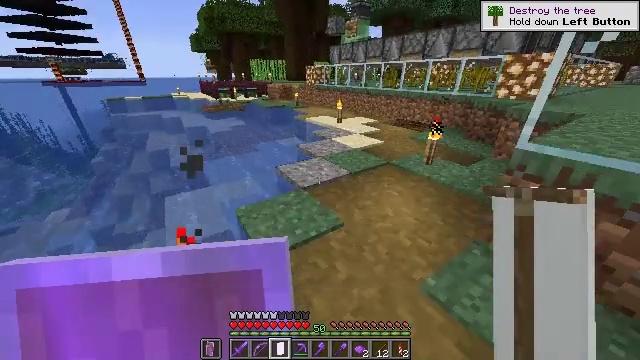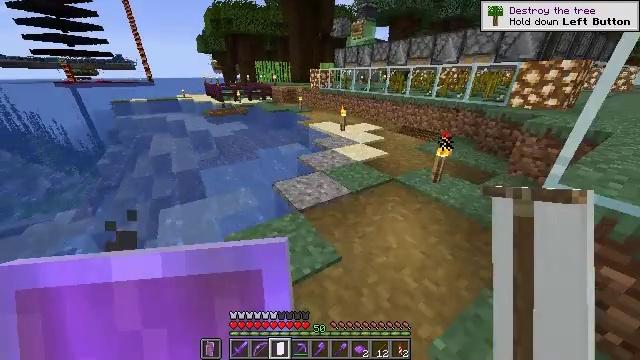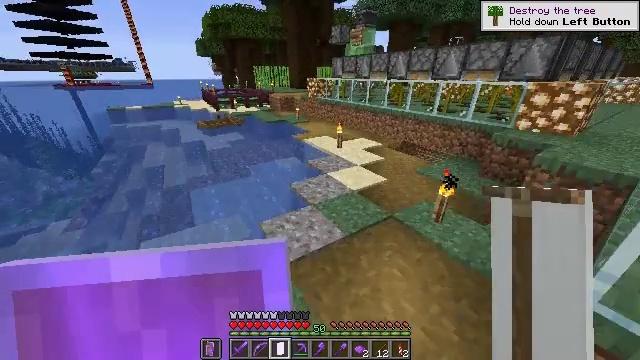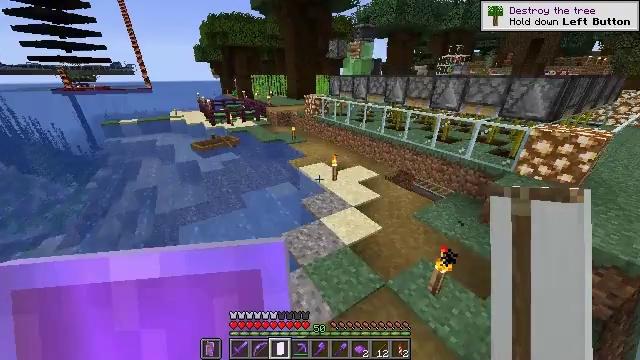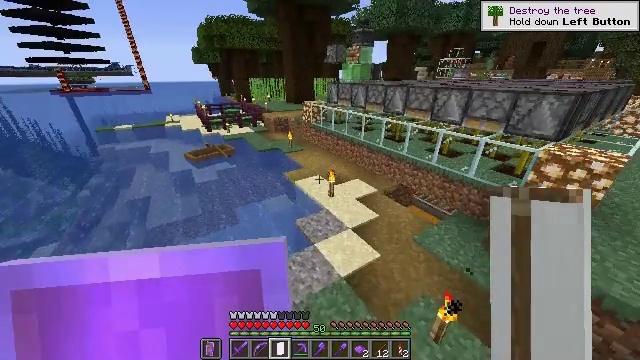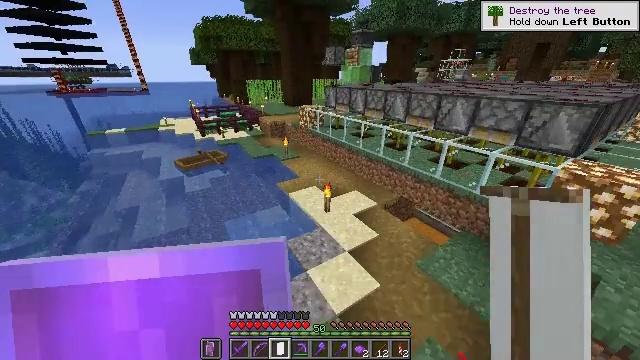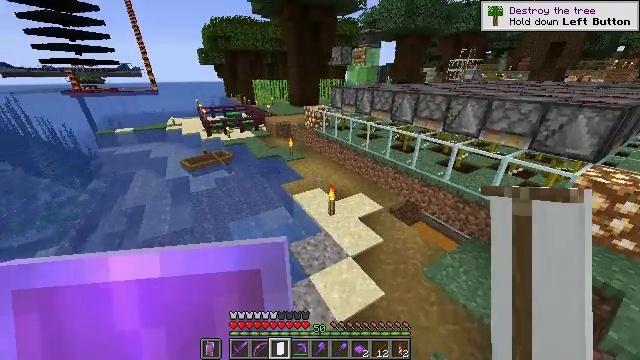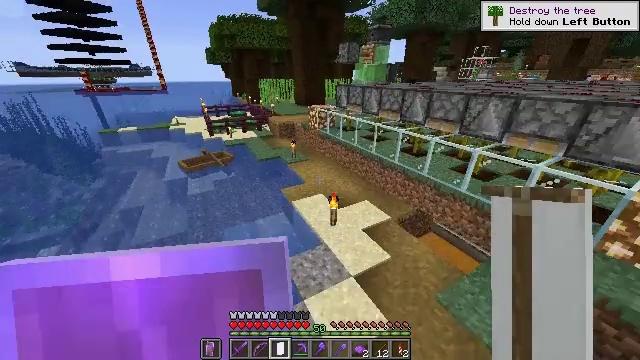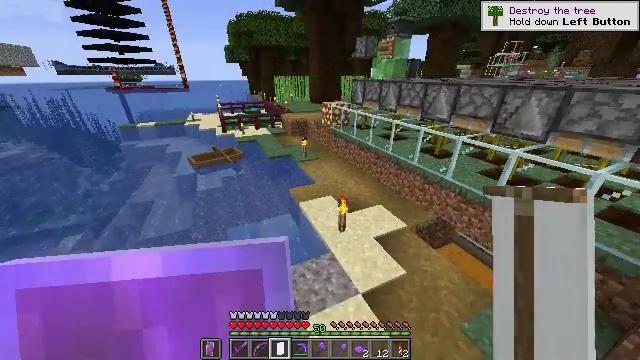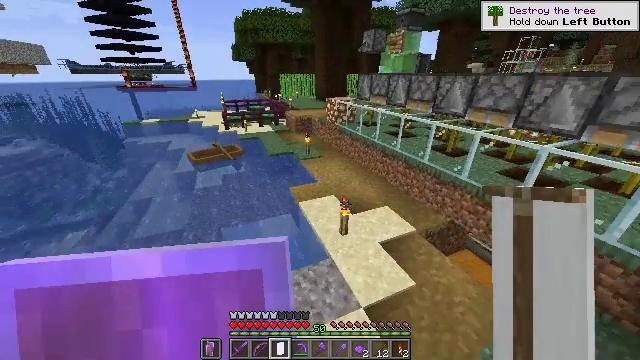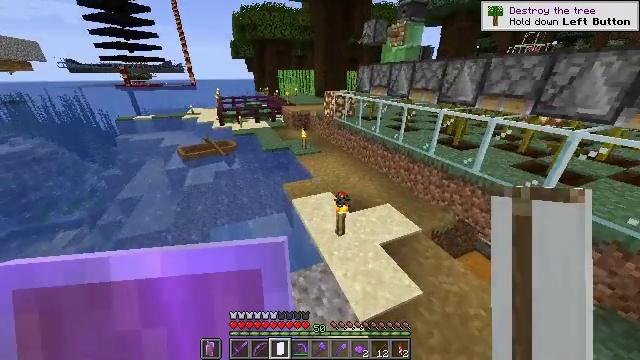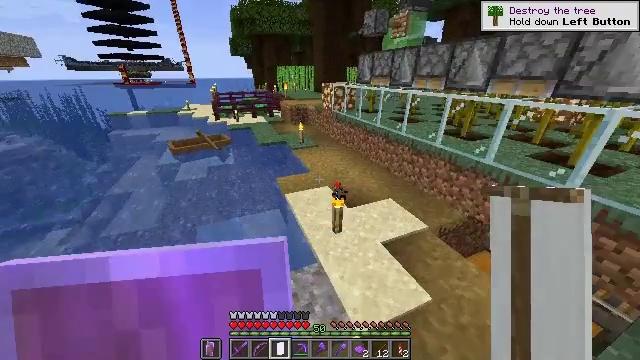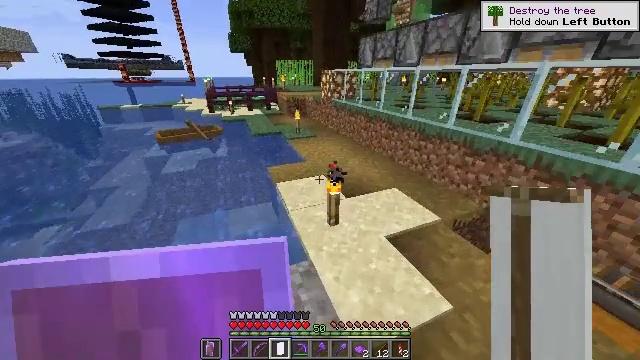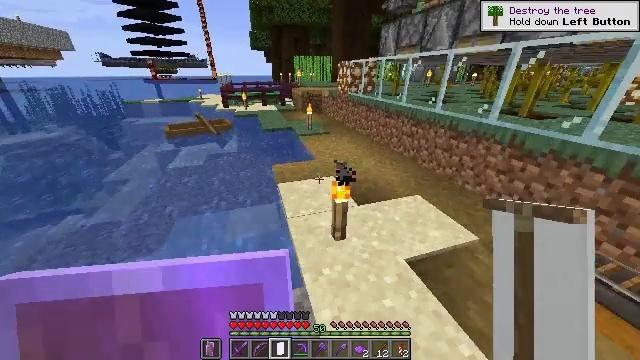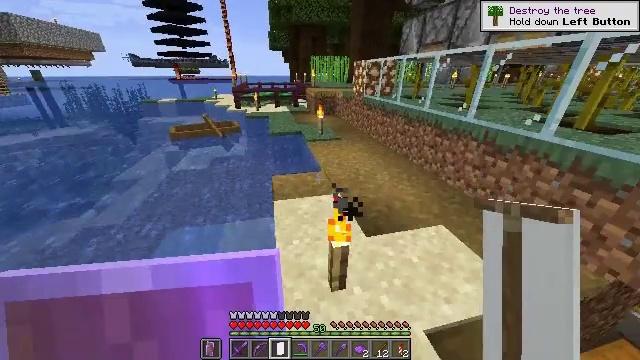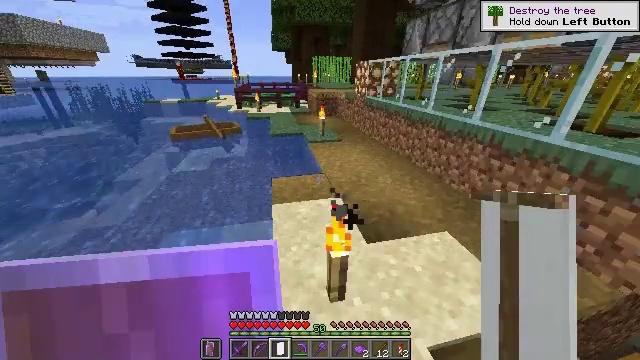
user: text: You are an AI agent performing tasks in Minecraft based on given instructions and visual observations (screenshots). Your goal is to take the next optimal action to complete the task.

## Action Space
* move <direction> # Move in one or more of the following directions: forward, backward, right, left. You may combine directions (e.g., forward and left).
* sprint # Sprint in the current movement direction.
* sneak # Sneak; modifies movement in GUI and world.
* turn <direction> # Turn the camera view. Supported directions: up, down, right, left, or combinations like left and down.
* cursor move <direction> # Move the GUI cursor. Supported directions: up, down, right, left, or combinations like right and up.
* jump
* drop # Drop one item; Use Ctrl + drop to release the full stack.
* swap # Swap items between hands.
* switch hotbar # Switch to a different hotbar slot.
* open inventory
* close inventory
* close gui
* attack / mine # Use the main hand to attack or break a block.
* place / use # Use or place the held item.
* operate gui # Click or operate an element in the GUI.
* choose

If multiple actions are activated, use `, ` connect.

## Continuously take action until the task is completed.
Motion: motion action
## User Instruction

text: Remove a white banner from the inventory.
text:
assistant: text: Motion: move forward, sprint, turn left, jump
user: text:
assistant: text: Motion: move forward, sprint, jump
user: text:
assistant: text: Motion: move forward, sprint, jump
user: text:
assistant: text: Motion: move forward, sprint
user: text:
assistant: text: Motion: move forward, sprint
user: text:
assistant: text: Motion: move forward, sprint, turn left
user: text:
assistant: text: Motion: move forward, sprint, turn left
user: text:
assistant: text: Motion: move forward, sprint, turn left
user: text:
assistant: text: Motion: move forward, sprint, turn left
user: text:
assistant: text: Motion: move forward, sprint
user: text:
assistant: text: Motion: move forward, sprint
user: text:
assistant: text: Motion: move forward, sprint
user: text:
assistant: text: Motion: move forward, sprint, turn left
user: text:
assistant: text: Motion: move forward, sprint, turn left
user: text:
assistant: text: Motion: move forward, sprint, jump
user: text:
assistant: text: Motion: move forward, sprint, jump
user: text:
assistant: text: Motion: move forward, sprint, turn left, jump
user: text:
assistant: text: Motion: move forward, sprint, turn left, jump
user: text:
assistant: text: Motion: move forward, sprint, turn left
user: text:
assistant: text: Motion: move forward, sprint, turn left
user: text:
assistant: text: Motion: move forward, sprint
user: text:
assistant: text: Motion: move forward, sprint
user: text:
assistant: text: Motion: move forward, sprint
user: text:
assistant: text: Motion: move forward, sprint
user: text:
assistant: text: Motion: move forward, sprint
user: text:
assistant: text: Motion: move forward, sprint
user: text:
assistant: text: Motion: move forward, sprint, turn right
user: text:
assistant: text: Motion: move forward, sprint, turn right
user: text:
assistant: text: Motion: move forward, sprint, turn right
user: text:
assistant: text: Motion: move forward, sprint